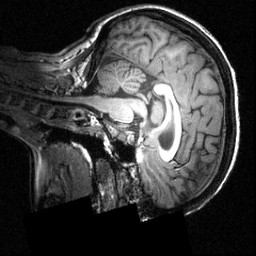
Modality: T1w
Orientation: sagittal
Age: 16
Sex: female
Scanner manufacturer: siemens
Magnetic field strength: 3.951 T
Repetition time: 1.5 s
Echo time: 0.00335 s